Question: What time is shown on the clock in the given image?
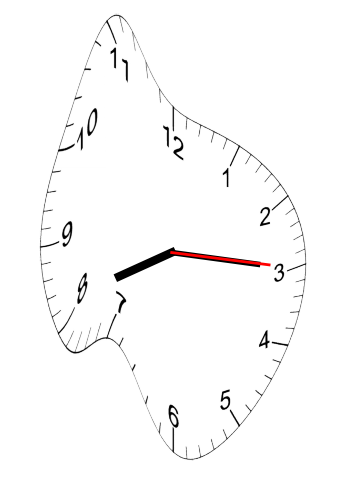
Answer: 08:15:15